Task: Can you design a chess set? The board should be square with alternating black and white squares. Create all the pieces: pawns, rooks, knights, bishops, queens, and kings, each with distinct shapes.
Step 12:
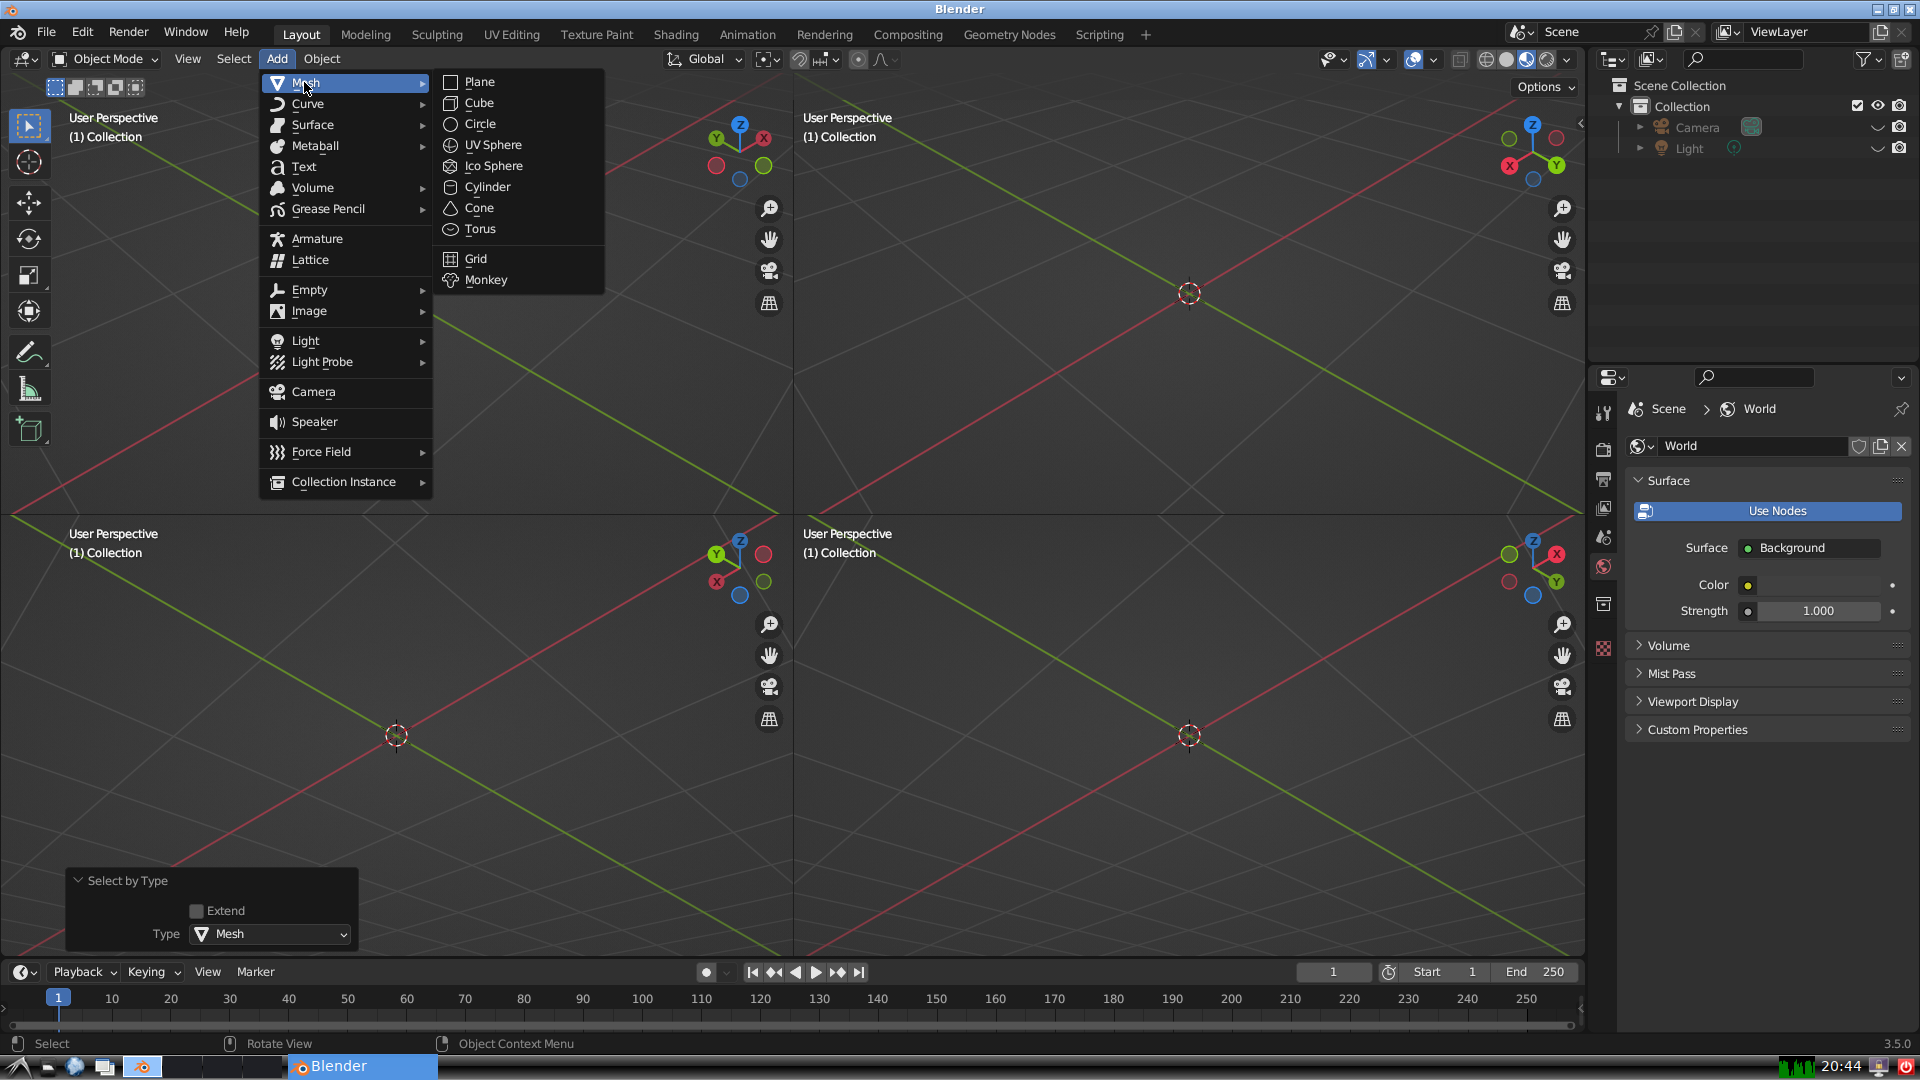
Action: {"mouse_move": [499, 79]}